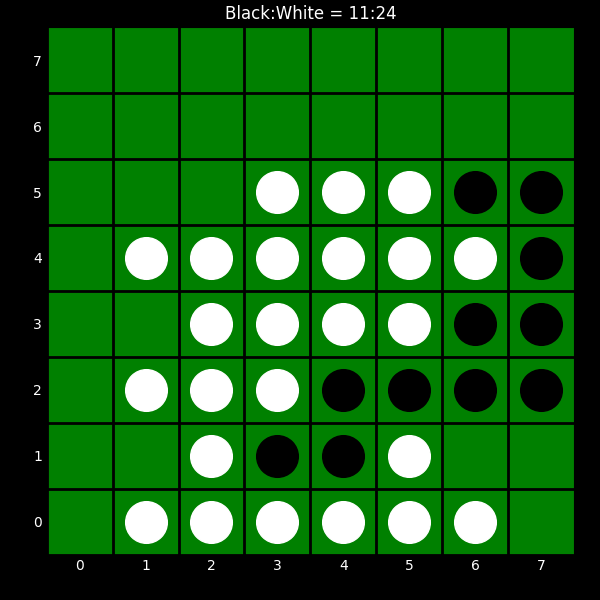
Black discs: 11
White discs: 24